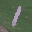
Label: 1